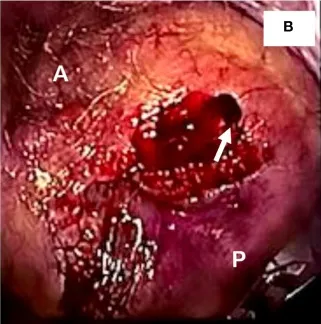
Detection and resolution of anal mass. (A, B) demonstrate views detected during sigmoidoscopy.
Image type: medical_photograph (other_medical_photograph)